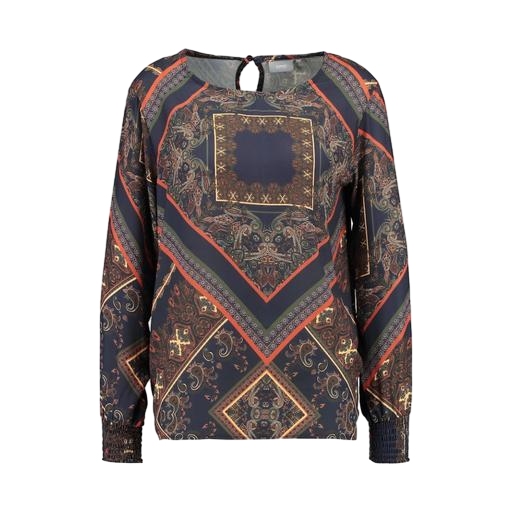
multicolor vero moda rust high neck blouse, multicolor vila rust lace insert blouse, multicolor women's tieneck blouse, white background